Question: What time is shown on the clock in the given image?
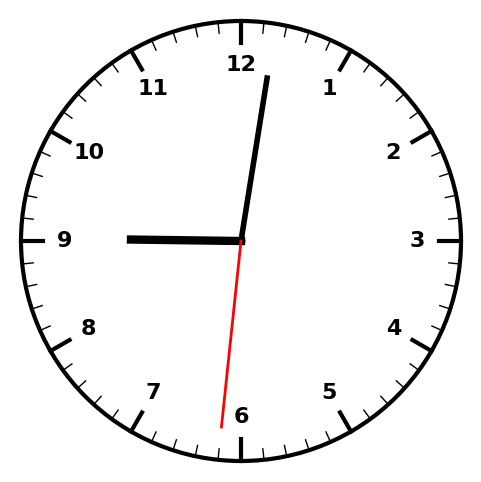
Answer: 09:01:31